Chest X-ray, PA view. Patient: 76 years old, sex M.
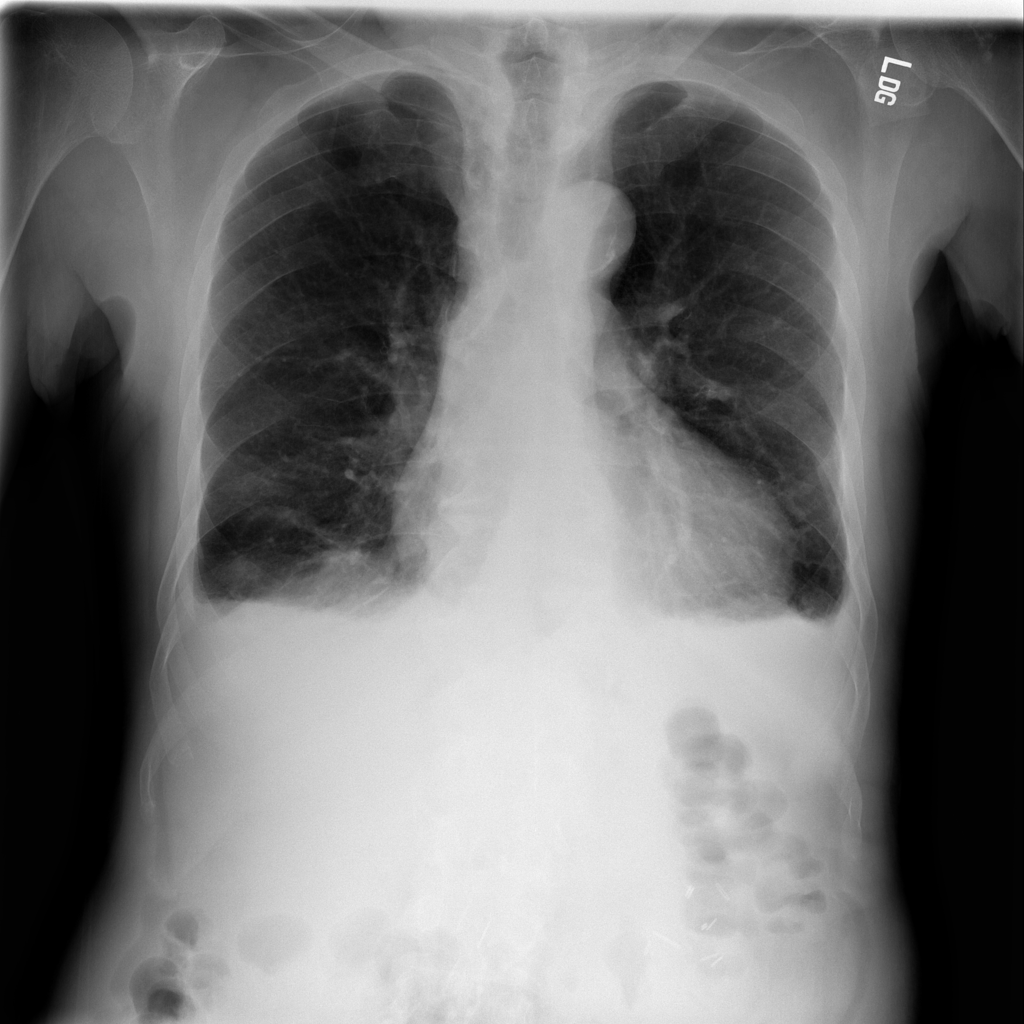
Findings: Atelectasis, Cardiomegaly, Effusion, Infiltration